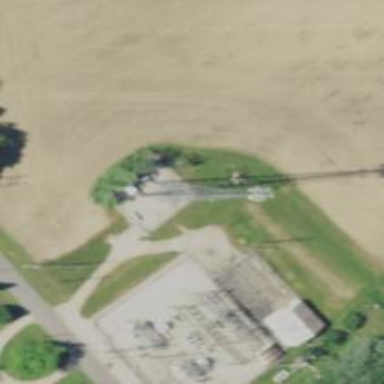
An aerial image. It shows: Mast structure.